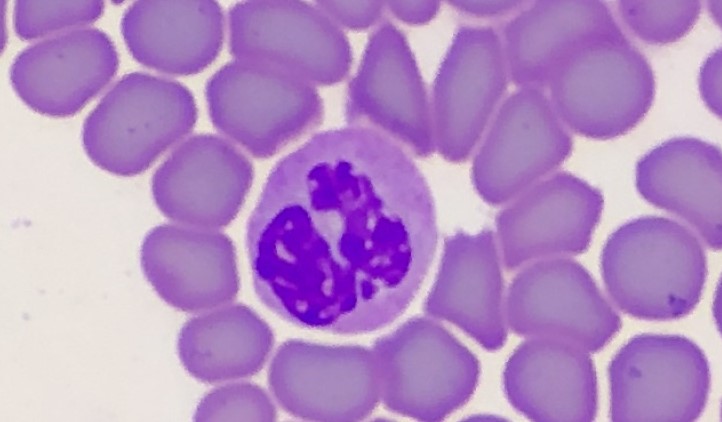
White blood cell type: Neutrophil